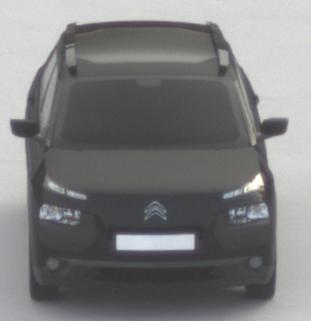
Make: Citroen
Model: C4 Cactus PureTech 75
Detailed model: C4 Cactus
Model produced from: 2014/09
Model produced until: 2015/03
Doors: 5
Color: black
Road condition: dry road
Daytime: morning or afternoon
Contrast: low contrast